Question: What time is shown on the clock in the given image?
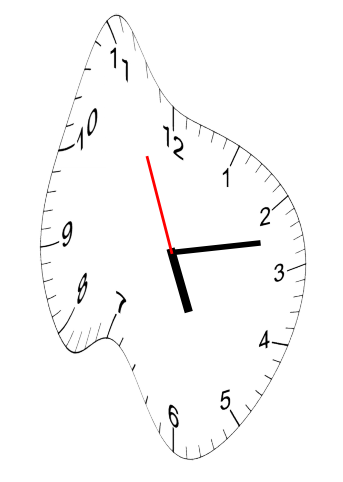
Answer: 05:12:56